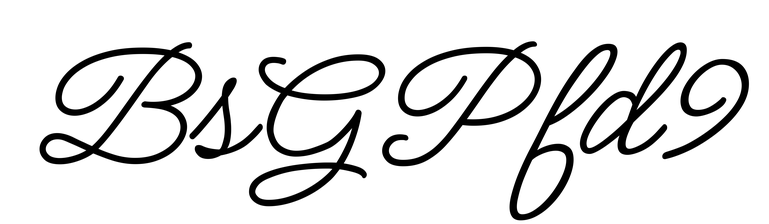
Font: MeowScript-Regular